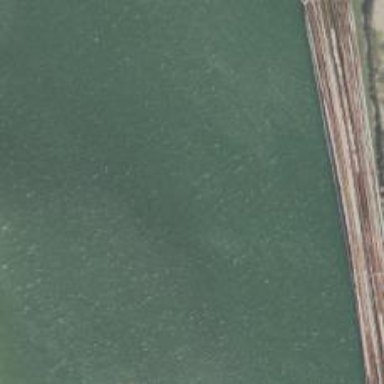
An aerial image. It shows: Dock located along the waterway.